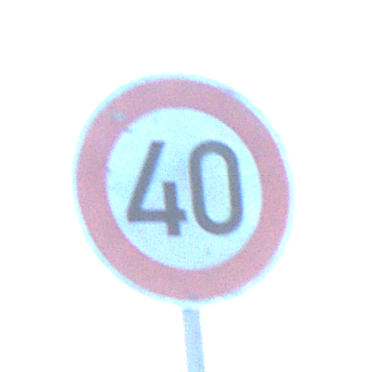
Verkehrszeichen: Geschwindigkeit40
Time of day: SunriseSunset
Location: Outdoor (Nature)
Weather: PartlyCloudy
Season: NotSpecified
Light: Natural